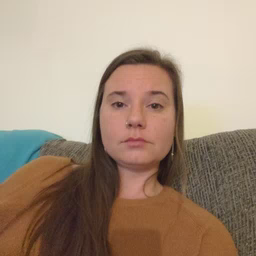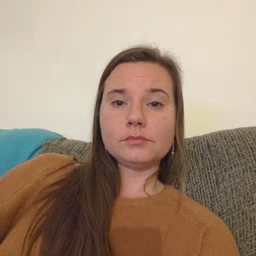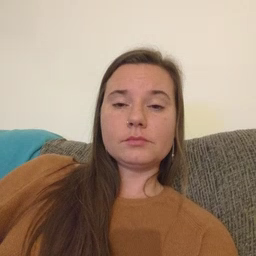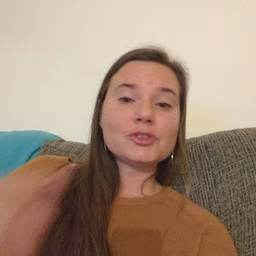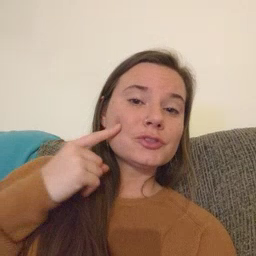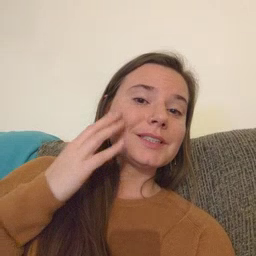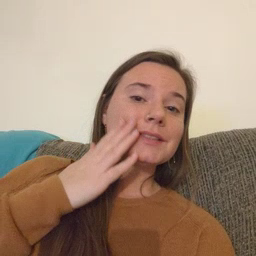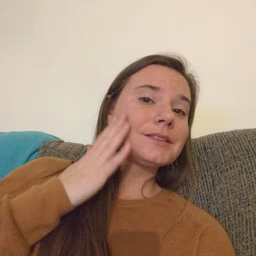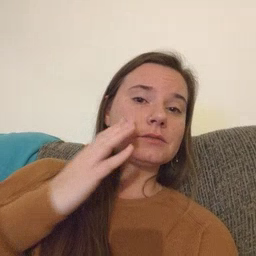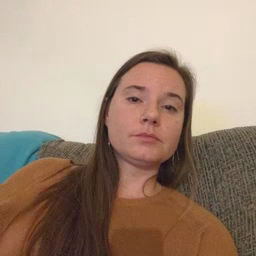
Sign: cheek